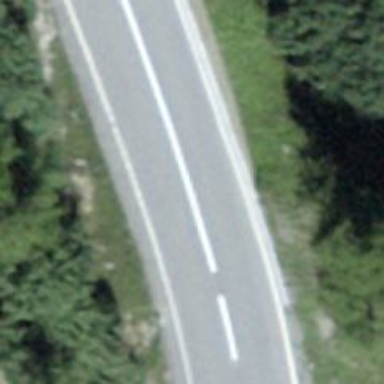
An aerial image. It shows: Primary road with asphalt surface and no sidewalk.